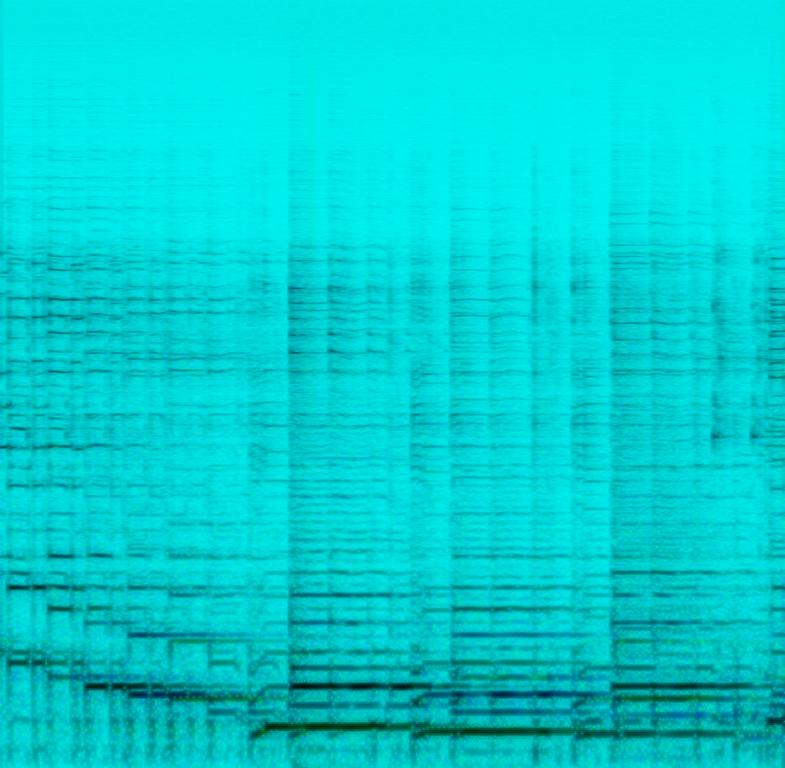
This is a gear showcase jam. The only instrument that is being played is a clean sounding electric guitar playing a mellow solo. A delay effect pedal is applied on the guitar. The atmosphere is calm and dreamy. This piece could be used in an advertisement jingle. It could also be playing in the background at a rock bar.